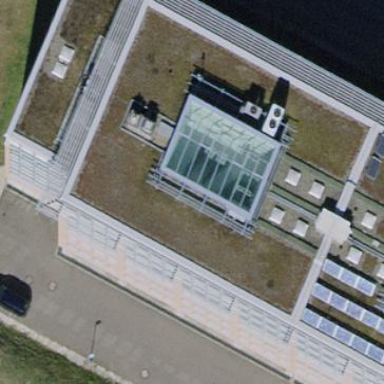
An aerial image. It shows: Commercial building.